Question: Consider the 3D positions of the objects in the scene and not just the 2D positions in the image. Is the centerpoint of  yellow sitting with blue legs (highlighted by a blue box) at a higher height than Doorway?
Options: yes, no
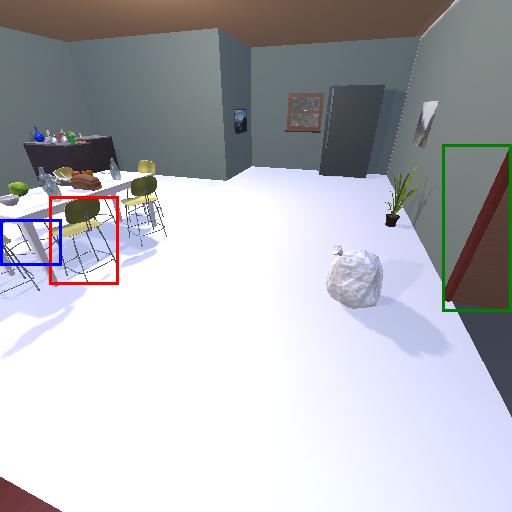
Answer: yes